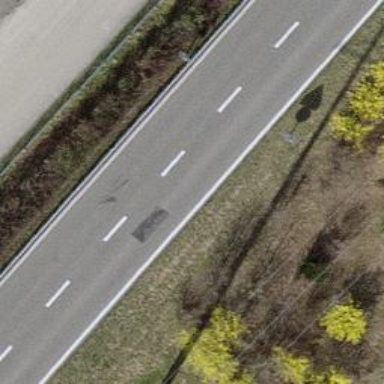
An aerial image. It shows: Motorway link.